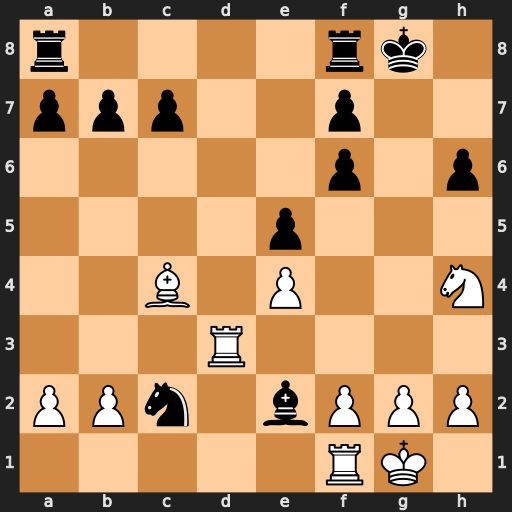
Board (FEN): r4rk1/ppp2p2/5p1p/4p3/2B1P2N/3R4/PPn1bPPP/5RK1
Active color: w
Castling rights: -
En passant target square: -
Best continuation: Rg3+ Kh8 Bxe2